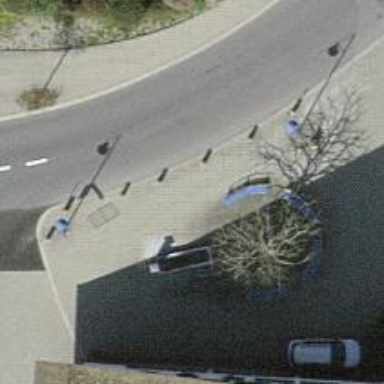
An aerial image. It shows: Bollard.